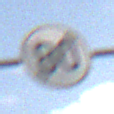
Verkehrszeichen: EndeGeschwindigkeit80
Umgebung: Outdoor, Nature
Tageszeit: Midday
Wetter: PartlyCloudy
Licht: Natural
Jahreszeit: NotSpecified
Kontrast: LowContrast